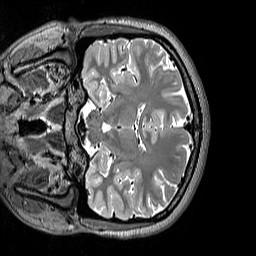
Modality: T2w
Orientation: coronal
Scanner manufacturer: siemens
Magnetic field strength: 3 T
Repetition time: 3.2 s
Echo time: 0.406 s